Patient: sex M, age 31
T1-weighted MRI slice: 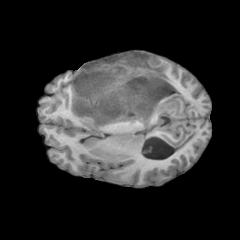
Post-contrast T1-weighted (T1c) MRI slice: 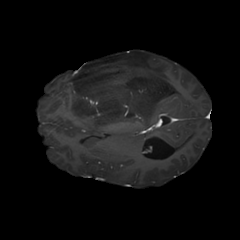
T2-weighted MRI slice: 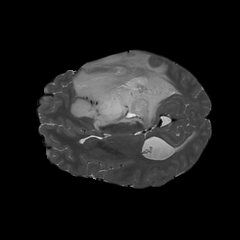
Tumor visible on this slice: yes
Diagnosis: Astrocytoma, IDH-mutant
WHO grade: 3